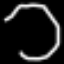
Label: octagon